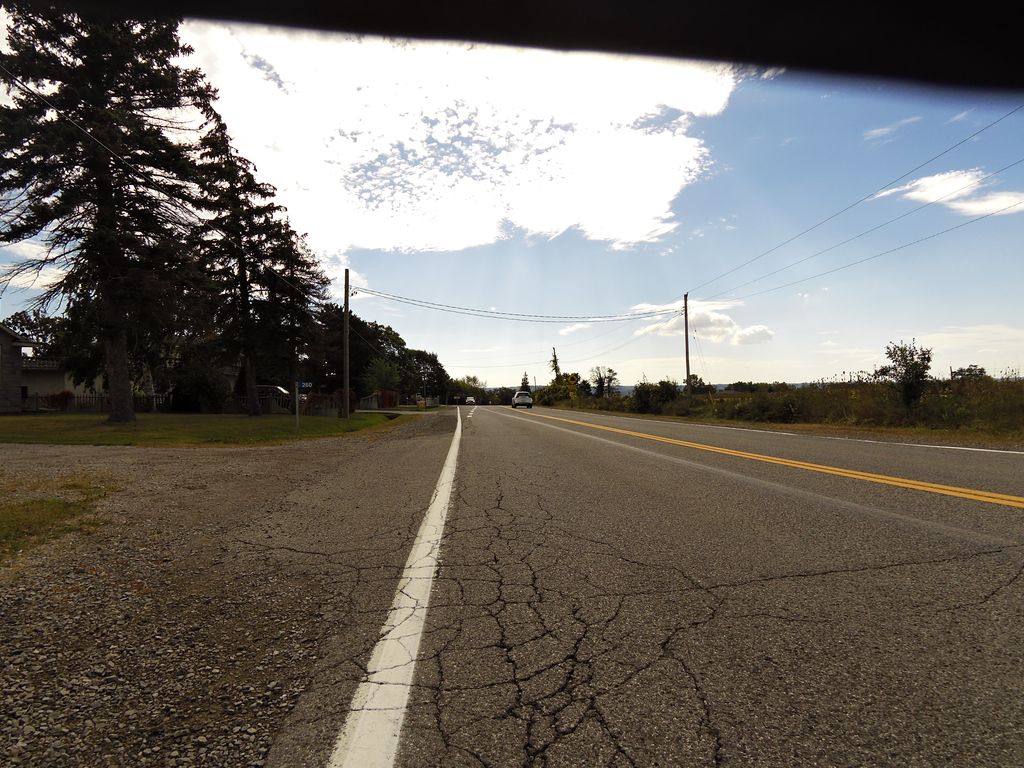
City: hamilton